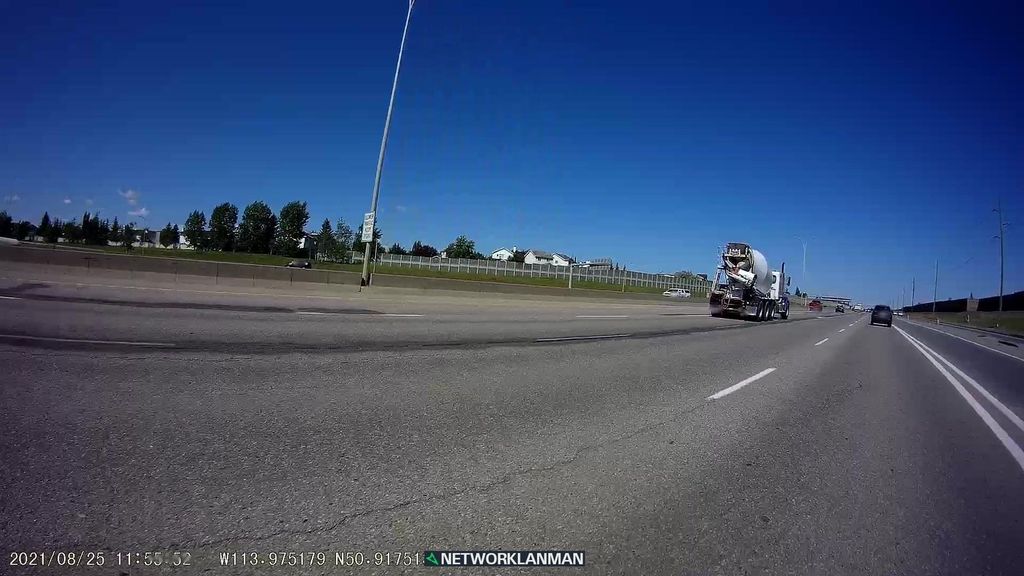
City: calgary